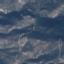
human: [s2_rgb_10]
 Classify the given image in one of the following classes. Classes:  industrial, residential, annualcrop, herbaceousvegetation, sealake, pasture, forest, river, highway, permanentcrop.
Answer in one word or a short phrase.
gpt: HerbaceousVegetation